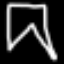
Label: pants